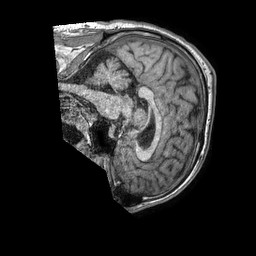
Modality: T1w
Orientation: sagittal
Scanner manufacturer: philips
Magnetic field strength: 1.5 T
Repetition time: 0.007532 s
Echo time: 0.003431 s